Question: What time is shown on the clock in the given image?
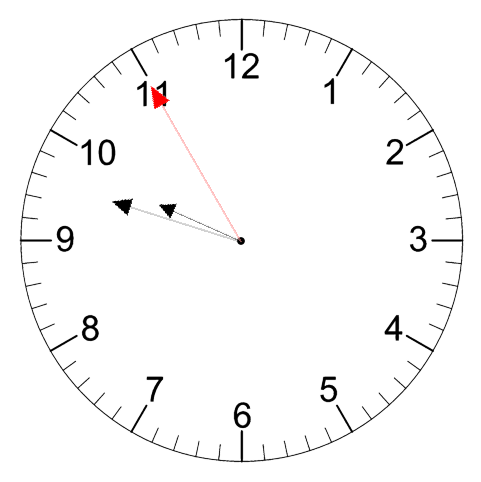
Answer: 09:47:55